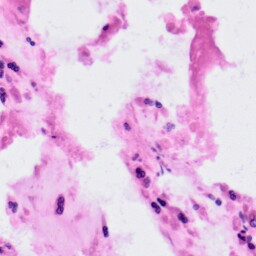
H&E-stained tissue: Colon